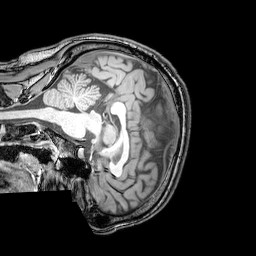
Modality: T1w
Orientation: sagittal
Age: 26
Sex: male
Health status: healthy
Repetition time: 0.081 s
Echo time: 0.037 s